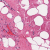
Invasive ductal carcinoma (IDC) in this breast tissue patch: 0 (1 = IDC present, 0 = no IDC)